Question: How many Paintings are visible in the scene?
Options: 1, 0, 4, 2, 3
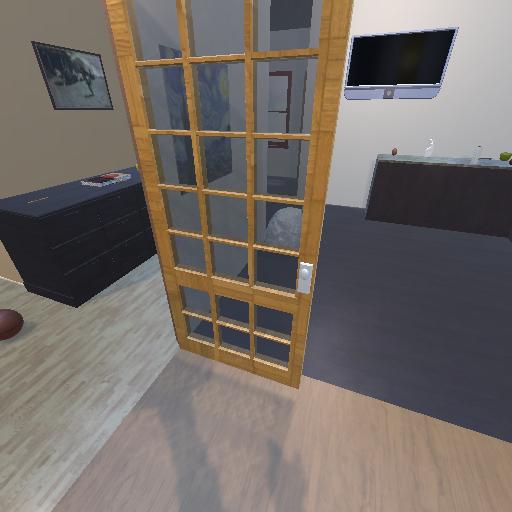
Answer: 1